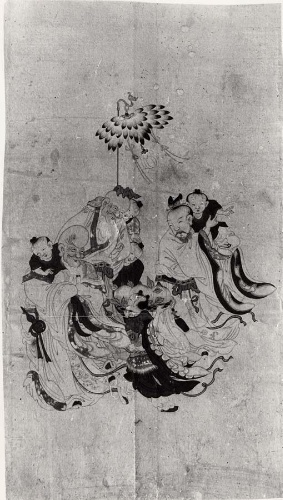
Artist: Unidentified artist
Date: 19th century
Object type: Album leaf
Classification: Paintings
Medium: Album leaf; ink and color on paper
Culture: Korea
Period: Joseon dynasty (1392–1910)
Dimensions: 20 5/8 x 11 1/2 in. (52.4 x 29.2 cm)
Department: Asian Art
Credit line: Rogers Fund, 1915
Accession year: 1915
Repository: Metropolitan Museum of Art, New York, NY
Tags: Children|Men